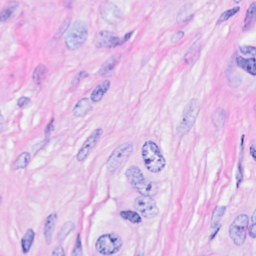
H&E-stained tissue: Breast